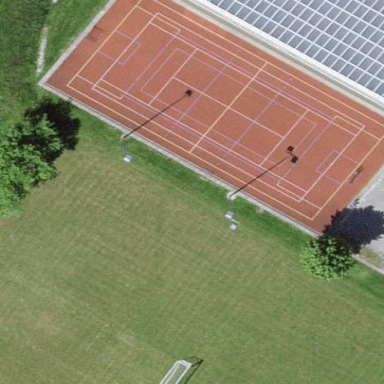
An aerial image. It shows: Multi-sport pitch for leisure activities.